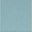
Piece: xx